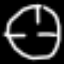
Label: clock